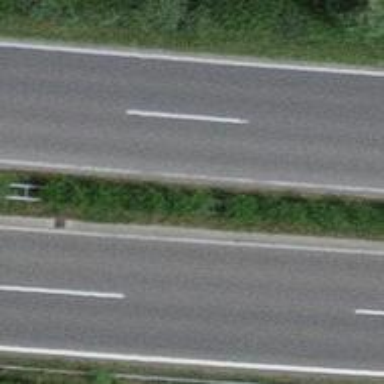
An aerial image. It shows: Asphalt trunk highway.